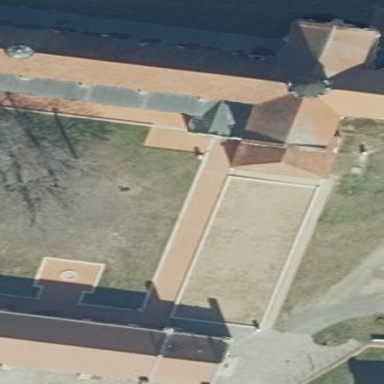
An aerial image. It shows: Historic monastery church that is now place of worship.